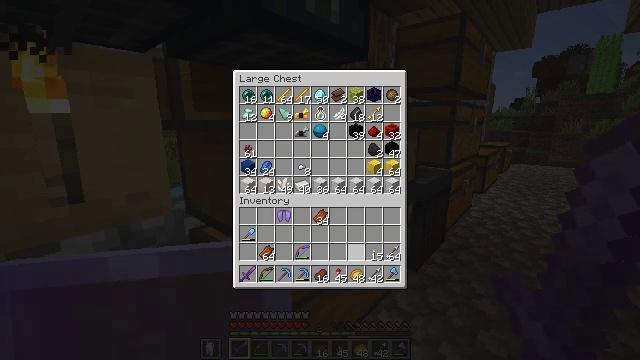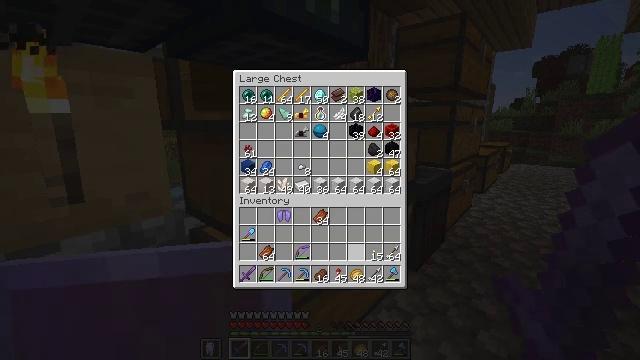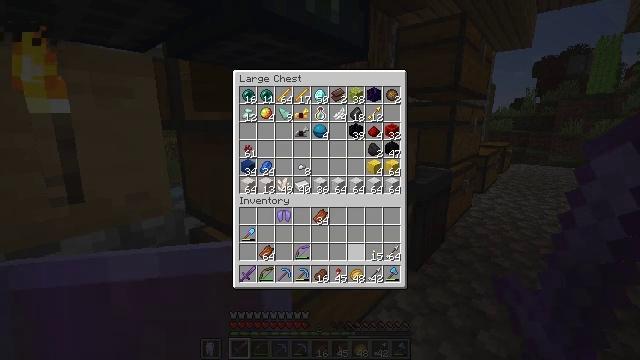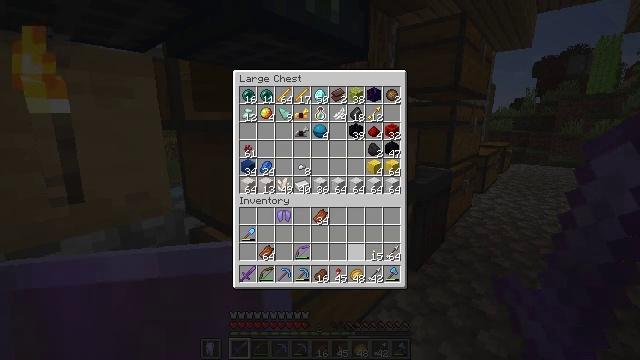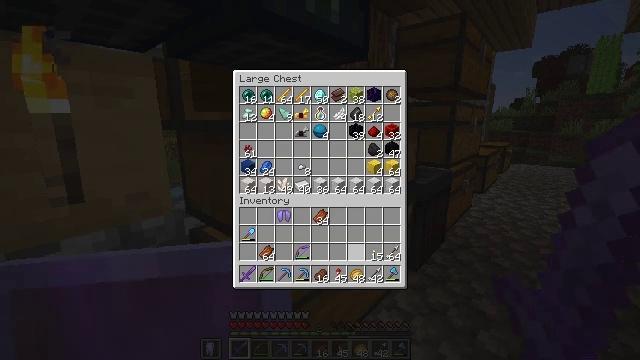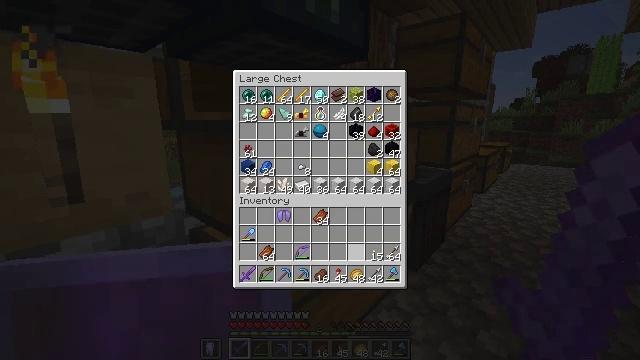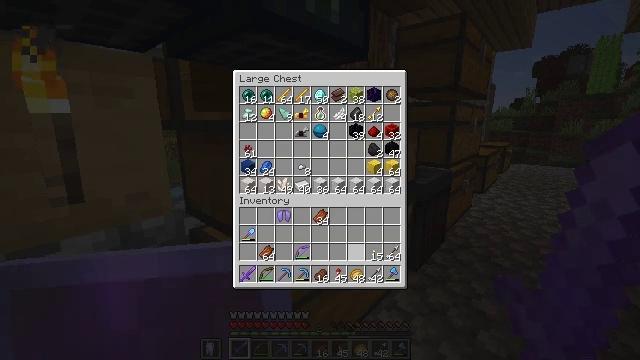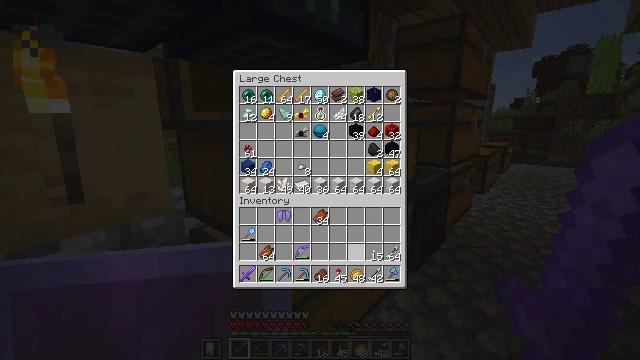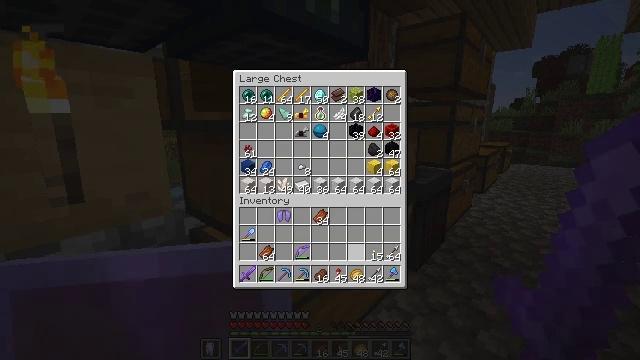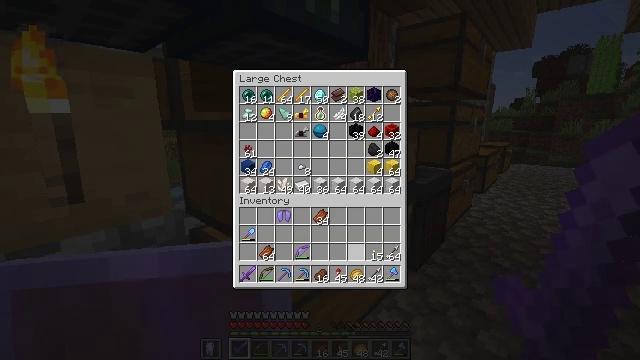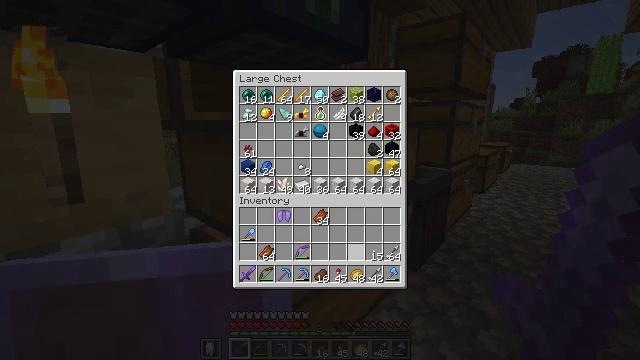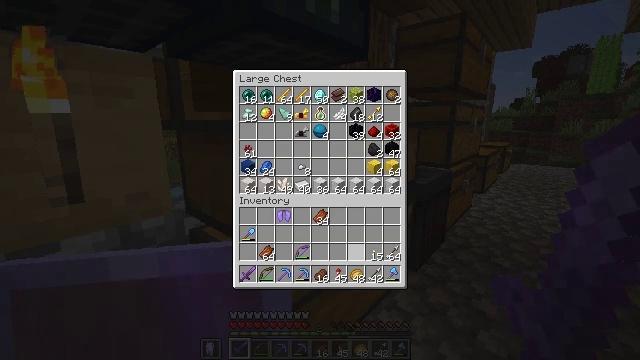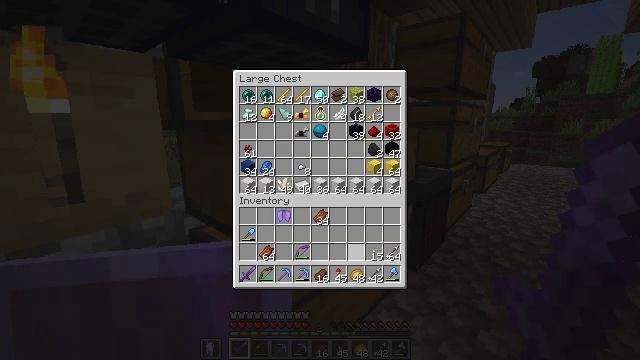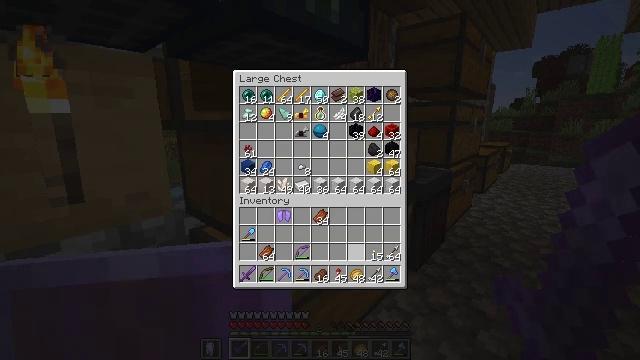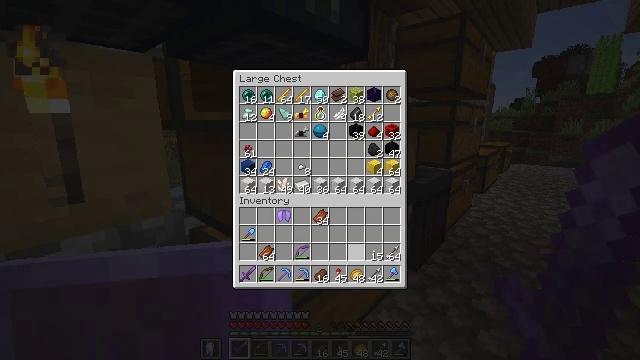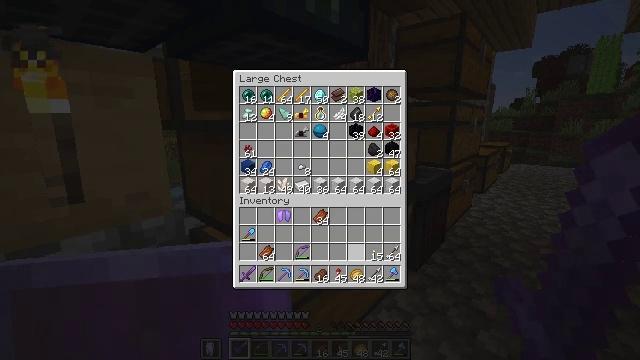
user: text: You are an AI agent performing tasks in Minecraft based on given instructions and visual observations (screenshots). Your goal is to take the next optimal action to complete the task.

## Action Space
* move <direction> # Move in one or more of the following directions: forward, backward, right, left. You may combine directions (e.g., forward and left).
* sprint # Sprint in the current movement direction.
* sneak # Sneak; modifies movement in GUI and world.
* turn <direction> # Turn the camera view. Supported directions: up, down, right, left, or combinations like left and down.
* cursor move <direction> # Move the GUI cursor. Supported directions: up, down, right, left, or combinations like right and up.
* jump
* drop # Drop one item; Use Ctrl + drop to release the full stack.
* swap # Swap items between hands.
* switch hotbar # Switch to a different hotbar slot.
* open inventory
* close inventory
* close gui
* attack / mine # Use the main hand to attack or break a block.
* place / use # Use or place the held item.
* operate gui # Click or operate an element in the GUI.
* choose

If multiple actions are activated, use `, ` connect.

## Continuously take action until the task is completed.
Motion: motion action
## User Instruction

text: Craft an emerald with the available materials.
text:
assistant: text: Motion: no_op
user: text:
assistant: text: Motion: no_op
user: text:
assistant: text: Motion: no_op
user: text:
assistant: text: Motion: no_op
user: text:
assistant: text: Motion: no_op
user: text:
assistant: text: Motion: no_op
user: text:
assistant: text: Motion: no_op
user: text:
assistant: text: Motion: no_op
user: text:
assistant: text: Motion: no_op
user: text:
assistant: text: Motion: no_op
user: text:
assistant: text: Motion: no_op
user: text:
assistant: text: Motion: no_op
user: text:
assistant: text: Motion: no_op
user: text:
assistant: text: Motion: no_op
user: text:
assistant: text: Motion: no_op
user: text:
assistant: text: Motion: no_op
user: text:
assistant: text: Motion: no_op
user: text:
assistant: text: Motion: no_op
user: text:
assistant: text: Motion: no_op
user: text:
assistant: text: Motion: no_op
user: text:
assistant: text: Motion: close gui
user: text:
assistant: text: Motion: open inventory
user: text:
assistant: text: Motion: turn right
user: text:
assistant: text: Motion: turn right and down
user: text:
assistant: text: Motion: turn right and down
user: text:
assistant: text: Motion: turn right and down
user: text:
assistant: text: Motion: turn right and down
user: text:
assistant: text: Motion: turn right and down
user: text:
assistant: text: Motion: turn right and down
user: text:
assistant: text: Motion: turn right and down